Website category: phone
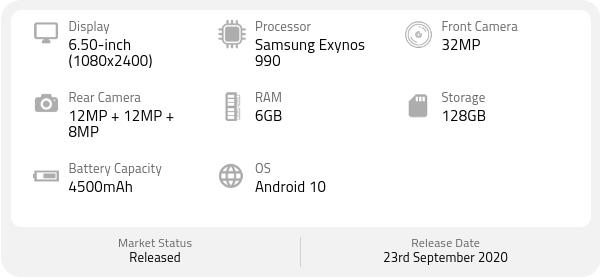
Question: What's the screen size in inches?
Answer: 6.50-inch

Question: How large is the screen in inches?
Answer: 6.50-inch

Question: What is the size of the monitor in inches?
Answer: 6.50-inch

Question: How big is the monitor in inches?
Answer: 6.50-inch

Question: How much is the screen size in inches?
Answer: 6.50-inch

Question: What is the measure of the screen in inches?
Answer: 6.50-inch

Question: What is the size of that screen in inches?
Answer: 6.50-inch

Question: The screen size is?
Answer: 6.50-inch

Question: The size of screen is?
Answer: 6.50-inch

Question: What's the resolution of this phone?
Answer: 1080x2400

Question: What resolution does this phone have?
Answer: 1080x2400

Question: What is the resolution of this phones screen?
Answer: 1080x2400

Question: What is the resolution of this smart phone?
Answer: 1080x2400

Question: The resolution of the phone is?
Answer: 1080x2400

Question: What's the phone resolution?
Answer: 1080x2400

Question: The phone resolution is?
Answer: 1080x2400

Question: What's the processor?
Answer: Samsung Exynos 990

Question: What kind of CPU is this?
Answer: Samsung Exynos 990

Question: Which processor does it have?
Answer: Samsung Exynos 990

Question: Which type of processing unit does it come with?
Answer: Samsung Exynos 990

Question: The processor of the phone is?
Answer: Samsung Exynos 990

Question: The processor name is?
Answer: Samsung Exynos 990

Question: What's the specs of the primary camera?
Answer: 12MP + 12MP + 8MP

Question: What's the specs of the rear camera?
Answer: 12MP + 12MP + 8MP

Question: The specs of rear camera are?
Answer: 12MP + 12MP + 8MP

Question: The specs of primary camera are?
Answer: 12MP + 12MP + 8MP

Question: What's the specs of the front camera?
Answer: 32MP

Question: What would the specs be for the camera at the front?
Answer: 32MP

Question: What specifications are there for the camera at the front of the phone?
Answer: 32MP

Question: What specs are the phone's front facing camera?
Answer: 32MP

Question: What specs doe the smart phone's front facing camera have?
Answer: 32MP

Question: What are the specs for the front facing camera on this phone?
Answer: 32MP

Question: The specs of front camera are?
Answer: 32MP

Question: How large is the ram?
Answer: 6GB

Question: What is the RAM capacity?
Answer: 6GB

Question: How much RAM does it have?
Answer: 6GB

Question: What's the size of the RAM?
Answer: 6GB

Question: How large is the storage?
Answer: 128GB

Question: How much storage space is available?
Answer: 128GB

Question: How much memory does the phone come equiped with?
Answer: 128GB

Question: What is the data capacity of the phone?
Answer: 128GB

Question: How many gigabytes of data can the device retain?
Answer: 128GB

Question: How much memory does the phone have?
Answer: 128GB

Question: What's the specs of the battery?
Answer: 4500mAh

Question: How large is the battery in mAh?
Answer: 4500mAh

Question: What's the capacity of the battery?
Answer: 4500mAh

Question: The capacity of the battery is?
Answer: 4500mAh

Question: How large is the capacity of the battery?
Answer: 4500mAh

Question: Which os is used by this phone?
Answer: Android 10

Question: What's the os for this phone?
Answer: Android 10

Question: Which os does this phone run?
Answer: Android 10

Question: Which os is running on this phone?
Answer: Android 10

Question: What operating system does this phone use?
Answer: Android 10

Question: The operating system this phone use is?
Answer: Android 10

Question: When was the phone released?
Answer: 23rd September 2020

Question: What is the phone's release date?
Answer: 23rd September 2020

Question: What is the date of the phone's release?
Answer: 23rd September 2020

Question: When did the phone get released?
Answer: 23rd September 2020

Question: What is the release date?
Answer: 23rd September 2020

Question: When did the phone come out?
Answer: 23rd September 2020

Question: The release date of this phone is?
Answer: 23rd September 2020